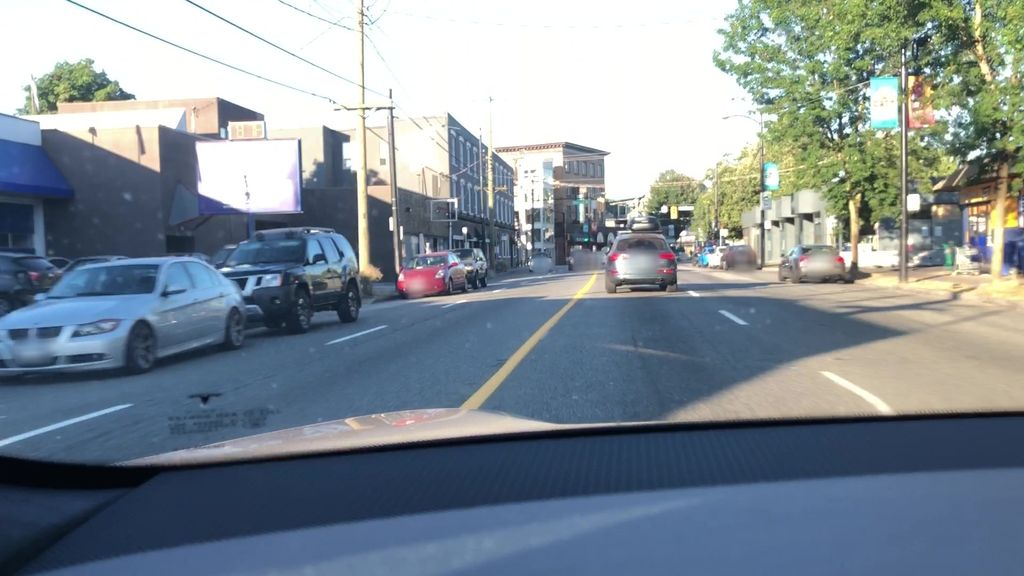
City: vancouver